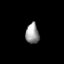
Tissue: lung
Cell type: T cells
Senescence score: 0.5671
Nuclear area (px): 264
Mean DAPI intensity: 153.402